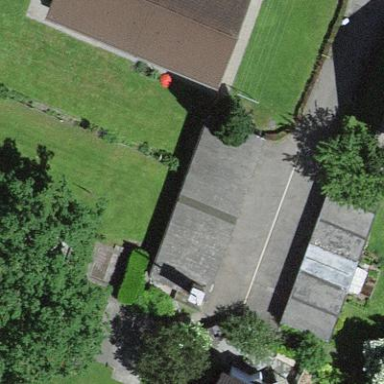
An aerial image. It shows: Garage building.